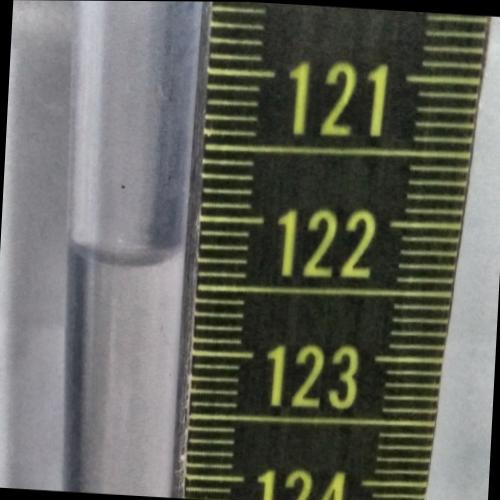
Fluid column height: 122.3 cm